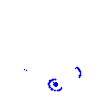
Particle: electron